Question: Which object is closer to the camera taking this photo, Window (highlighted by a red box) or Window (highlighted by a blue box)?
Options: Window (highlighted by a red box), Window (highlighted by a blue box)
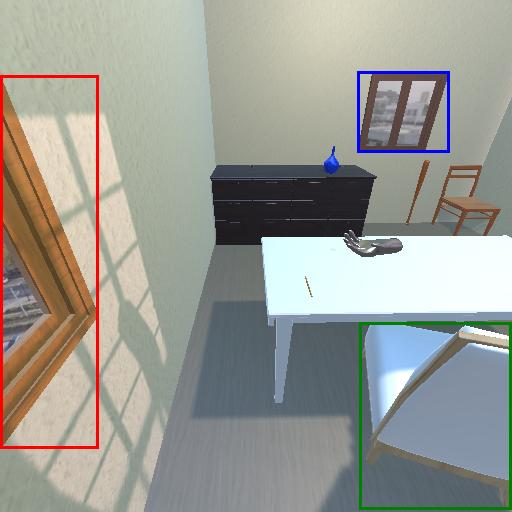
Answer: Window (highlighted by a red box)